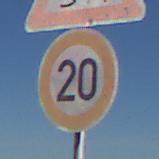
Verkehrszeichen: Geschwindigkeit20
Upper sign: SchleuderOderRutschgefahr
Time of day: MorningAfternoon
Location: Outdoor (RoadRail)
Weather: Clear
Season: NotSpecified
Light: Natural